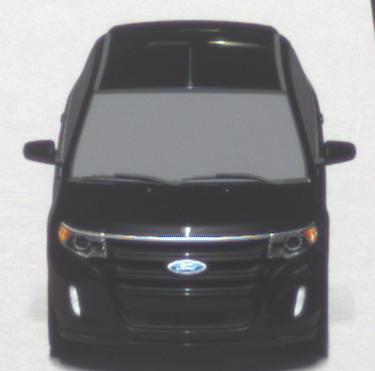
Make: Ford
Model: Edge
Detailed model: Gen. 1 Facelift
Model produced from: 2010
Model produced until: 2015
Doors: 5
Color: black
Road condition: dry road
Daytime: not specified
Contrast: high contrast